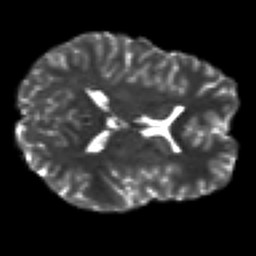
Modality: T2w
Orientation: axial
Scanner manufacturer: siemens
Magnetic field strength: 3 T
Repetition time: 7.8 s
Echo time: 0.09 s